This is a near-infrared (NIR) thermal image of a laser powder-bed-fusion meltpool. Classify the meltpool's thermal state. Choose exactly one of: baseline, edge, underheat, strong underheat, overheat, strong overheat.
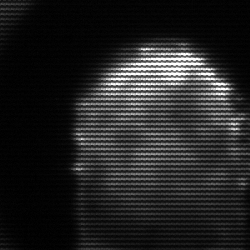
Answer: baseline